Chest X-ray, AP view. Patient: 46 years old, sex M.
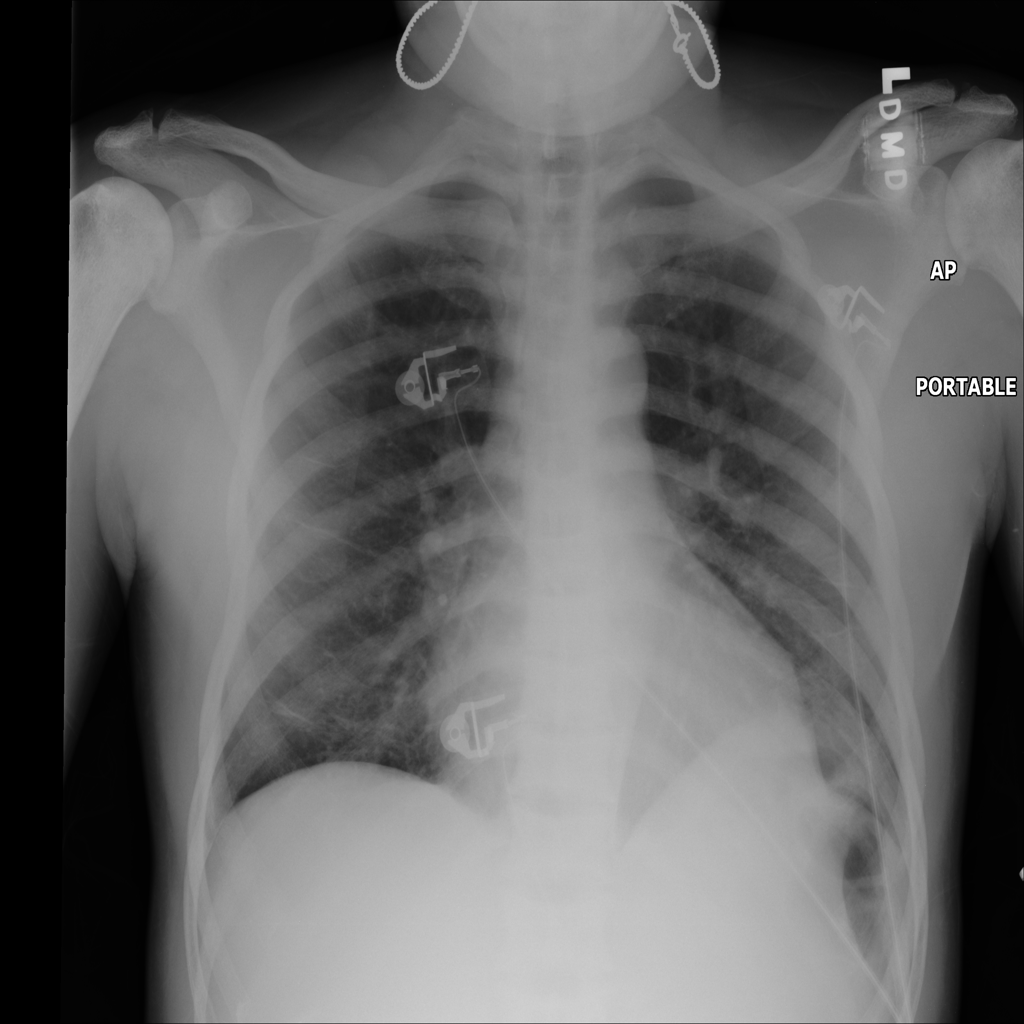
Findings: No Finding